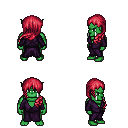
a pixel art fantasy rpg character, male body template, orc, green skin, purple robe, white pants, ruby red left-swept hairstyle, four views (front, back, left, right), 2x2 character sprite sheet, small pixel art, hard edges, no anti-aliasing